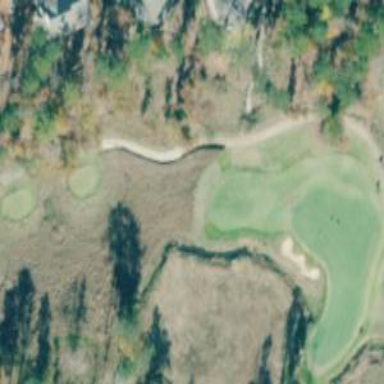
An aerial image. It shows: Path for both roads and golfers.